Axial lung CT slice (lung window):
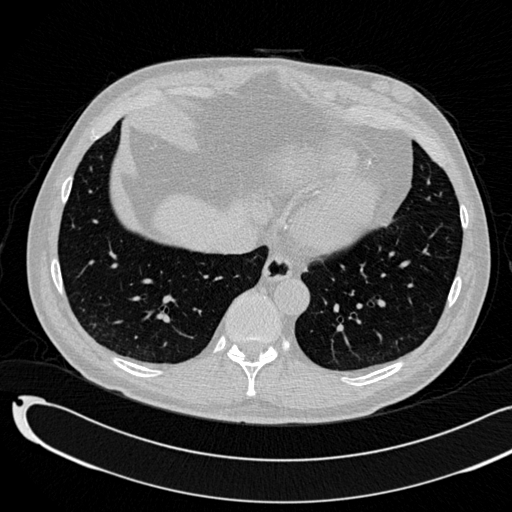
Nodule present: no